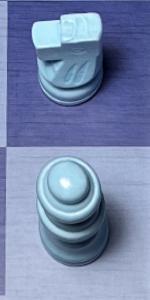
Label: Queen_White